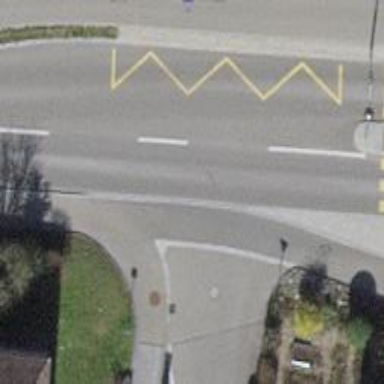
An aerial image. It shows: Tertiary road with asphalt surface.